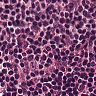
Metastatic tissue present: no